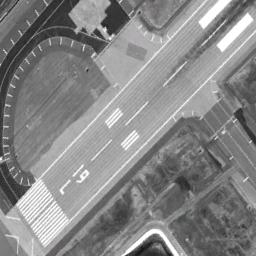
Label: runway